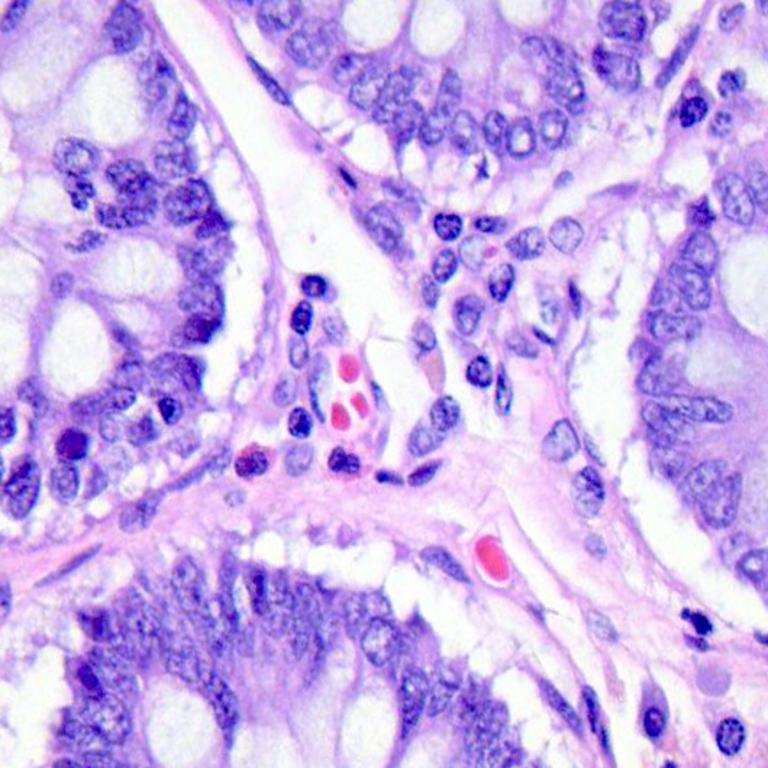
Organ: colon
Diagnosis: benign